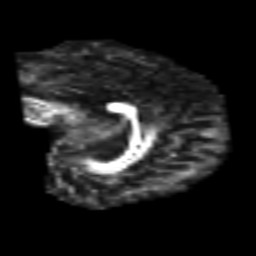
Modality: FA
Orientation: sagittal
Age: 25
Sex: male
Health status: healthy